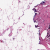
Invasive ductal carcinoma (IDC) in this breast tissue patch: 0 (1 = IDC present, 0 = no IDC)